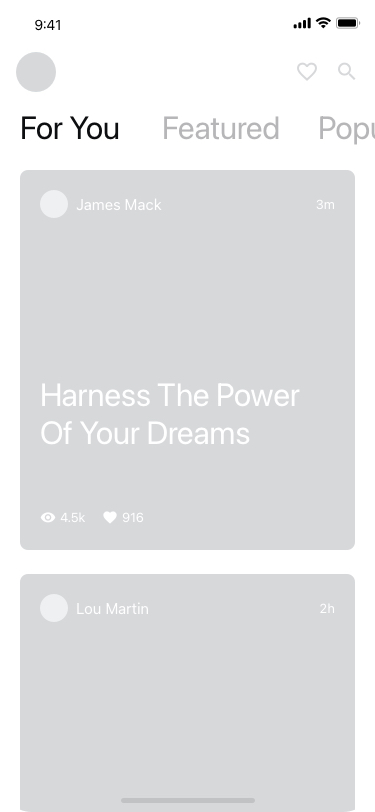
Text in this UI design:
Lou Martin
2h
James Mack
3m
4.5k
916
Harness The Power Of Your Dreams
For You
Featured
Popular